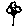
Label: flower